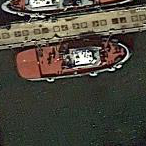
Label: civil